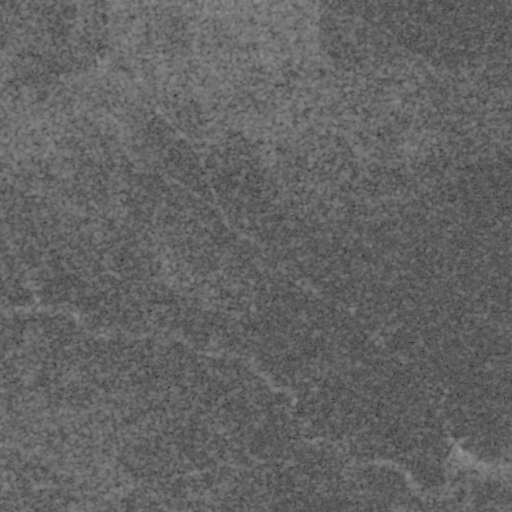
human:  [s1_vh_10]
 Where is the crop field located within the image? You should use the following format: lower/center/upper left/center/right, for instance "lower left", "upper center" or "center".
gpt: The crop field is located in the lower right of the image.
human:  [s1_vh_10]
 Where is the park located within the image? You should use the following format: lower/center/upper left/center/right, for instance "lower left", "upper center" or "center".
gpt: The park is located in the upper of the image.
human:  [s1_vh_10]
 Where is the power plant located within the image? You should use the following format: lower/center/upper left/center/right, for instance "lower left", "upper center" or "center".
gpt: There is no power plant in the image.

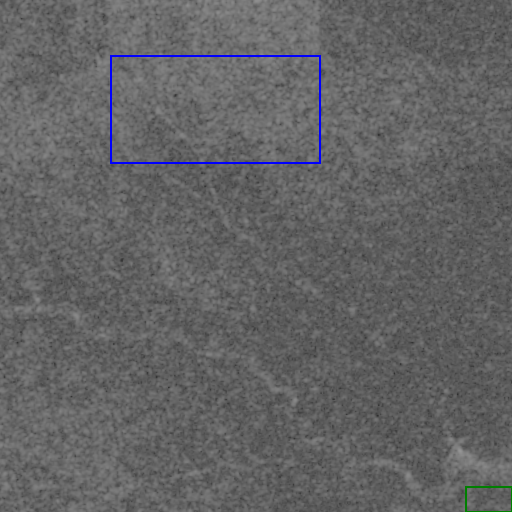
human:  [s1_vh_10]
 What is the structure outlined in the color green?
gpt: The structure outlined in green is a crop field.
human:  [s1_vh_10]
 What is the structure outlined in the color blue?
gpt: The structure outlined in blue is a park.
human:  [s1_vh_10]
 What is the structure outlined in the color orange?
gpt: There is no orange outline.